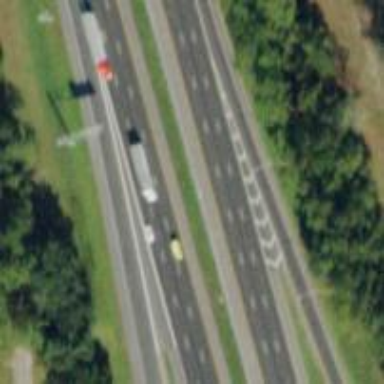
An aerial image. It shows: Motorway junction.